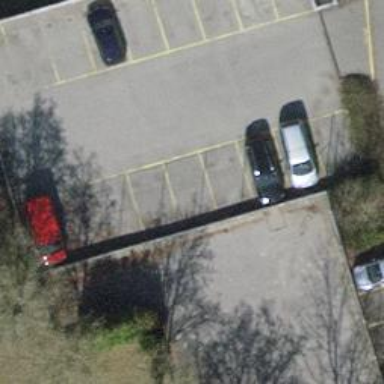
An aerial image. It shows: Parking area with surface.